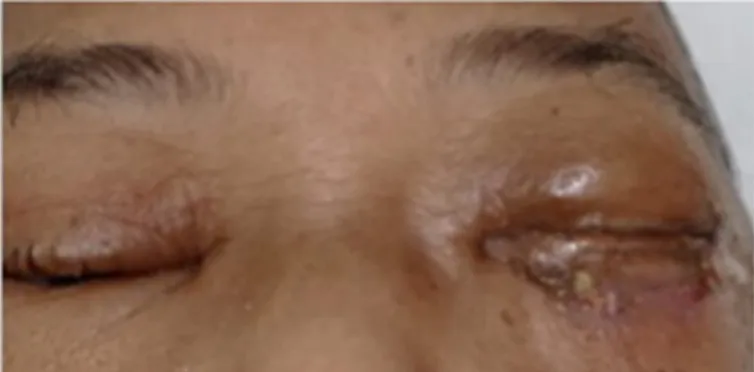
Clinical picture of the patient A. Blackish Necrotic Material at The Palate. B. Left Orbital Cellulitis.
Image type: medical_photograph (other_medical_photograph)